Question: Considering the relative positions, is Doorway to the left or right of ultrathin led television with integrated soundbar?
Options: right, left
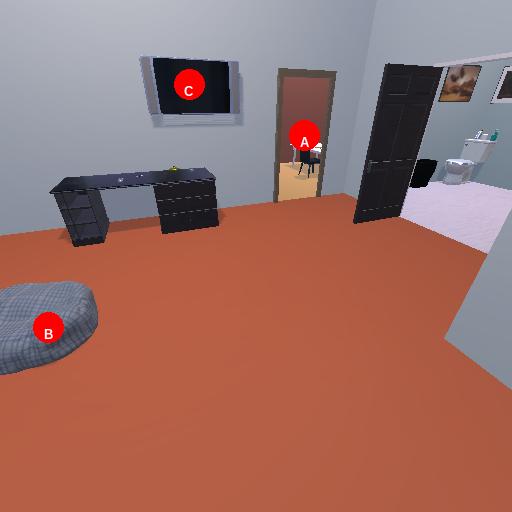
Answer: right